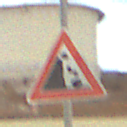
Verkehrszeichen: SteinschlagLinks
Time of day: Midday
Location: Outdoor (Suburban)
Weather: PartlyCloudy
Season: NotSpecified
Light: Natural